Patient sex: M
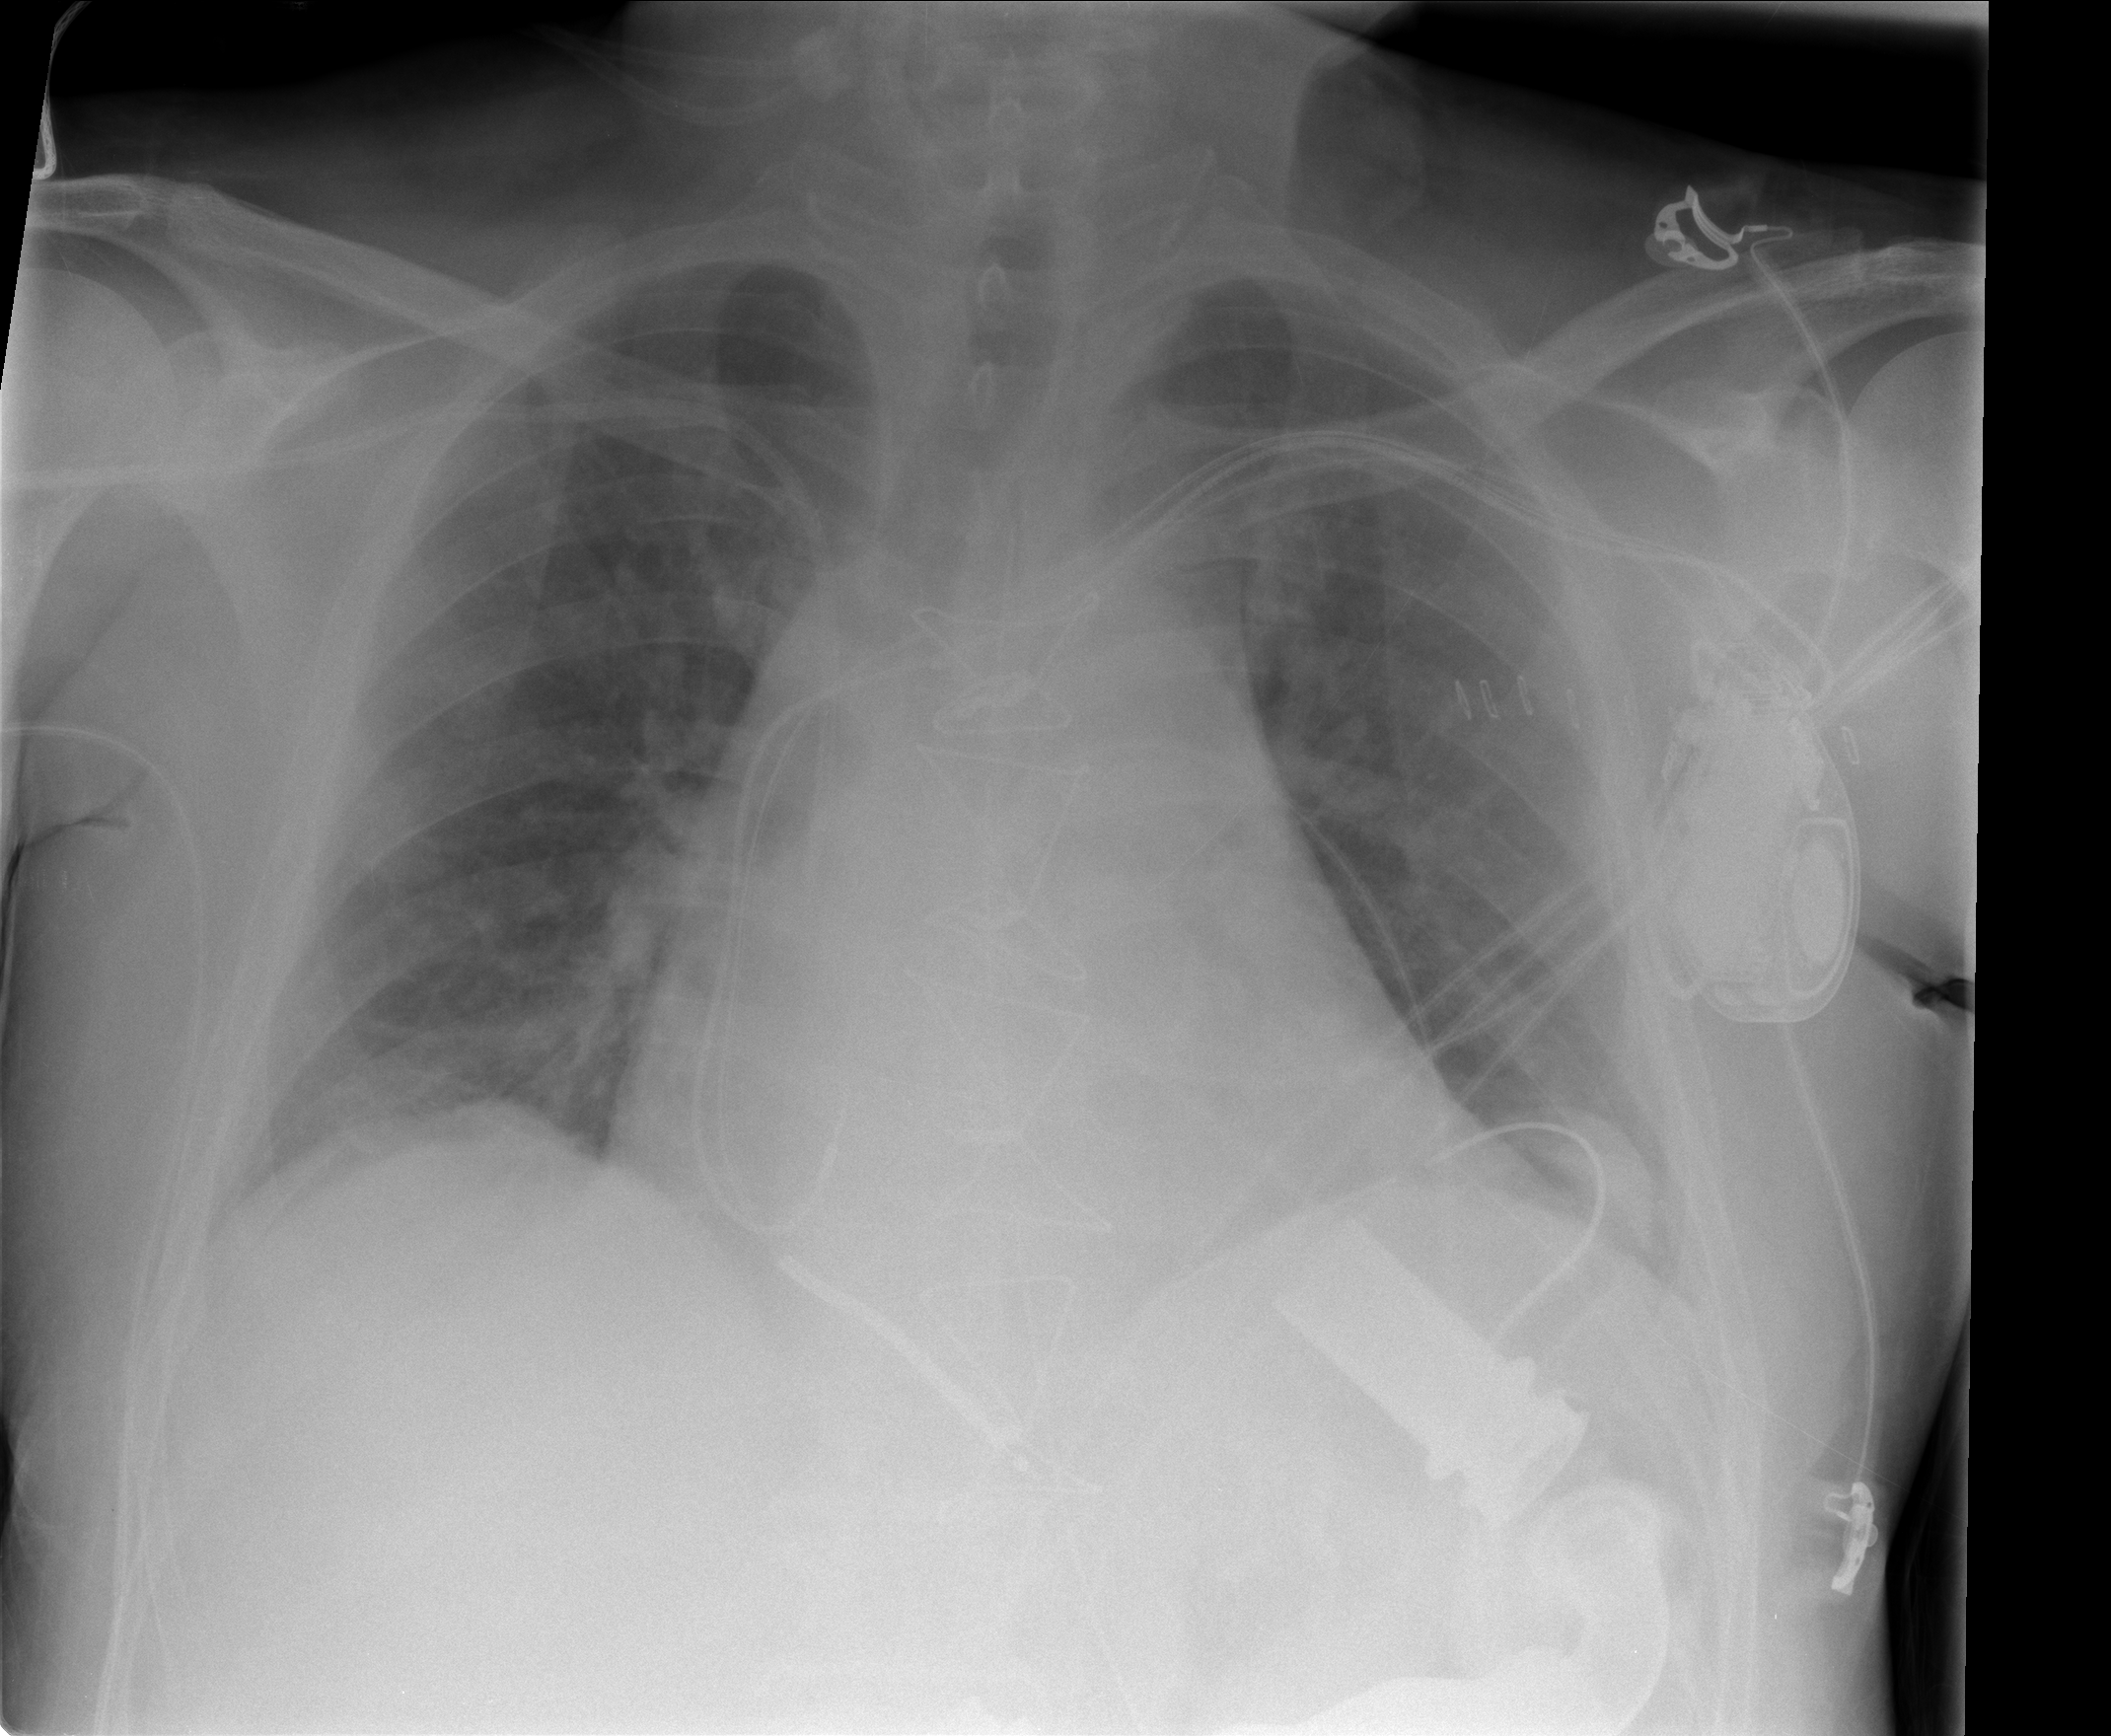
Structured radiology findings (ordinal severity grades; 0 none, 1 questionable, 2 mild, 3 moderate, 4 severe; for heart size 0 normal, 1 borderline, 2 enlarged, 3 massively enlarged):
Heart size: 2
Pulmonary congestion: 0
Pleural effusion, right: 0
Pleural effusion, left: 2
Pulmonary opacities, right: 0
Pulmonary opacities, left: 0
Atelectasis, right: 0
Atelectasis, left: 2